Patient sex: F
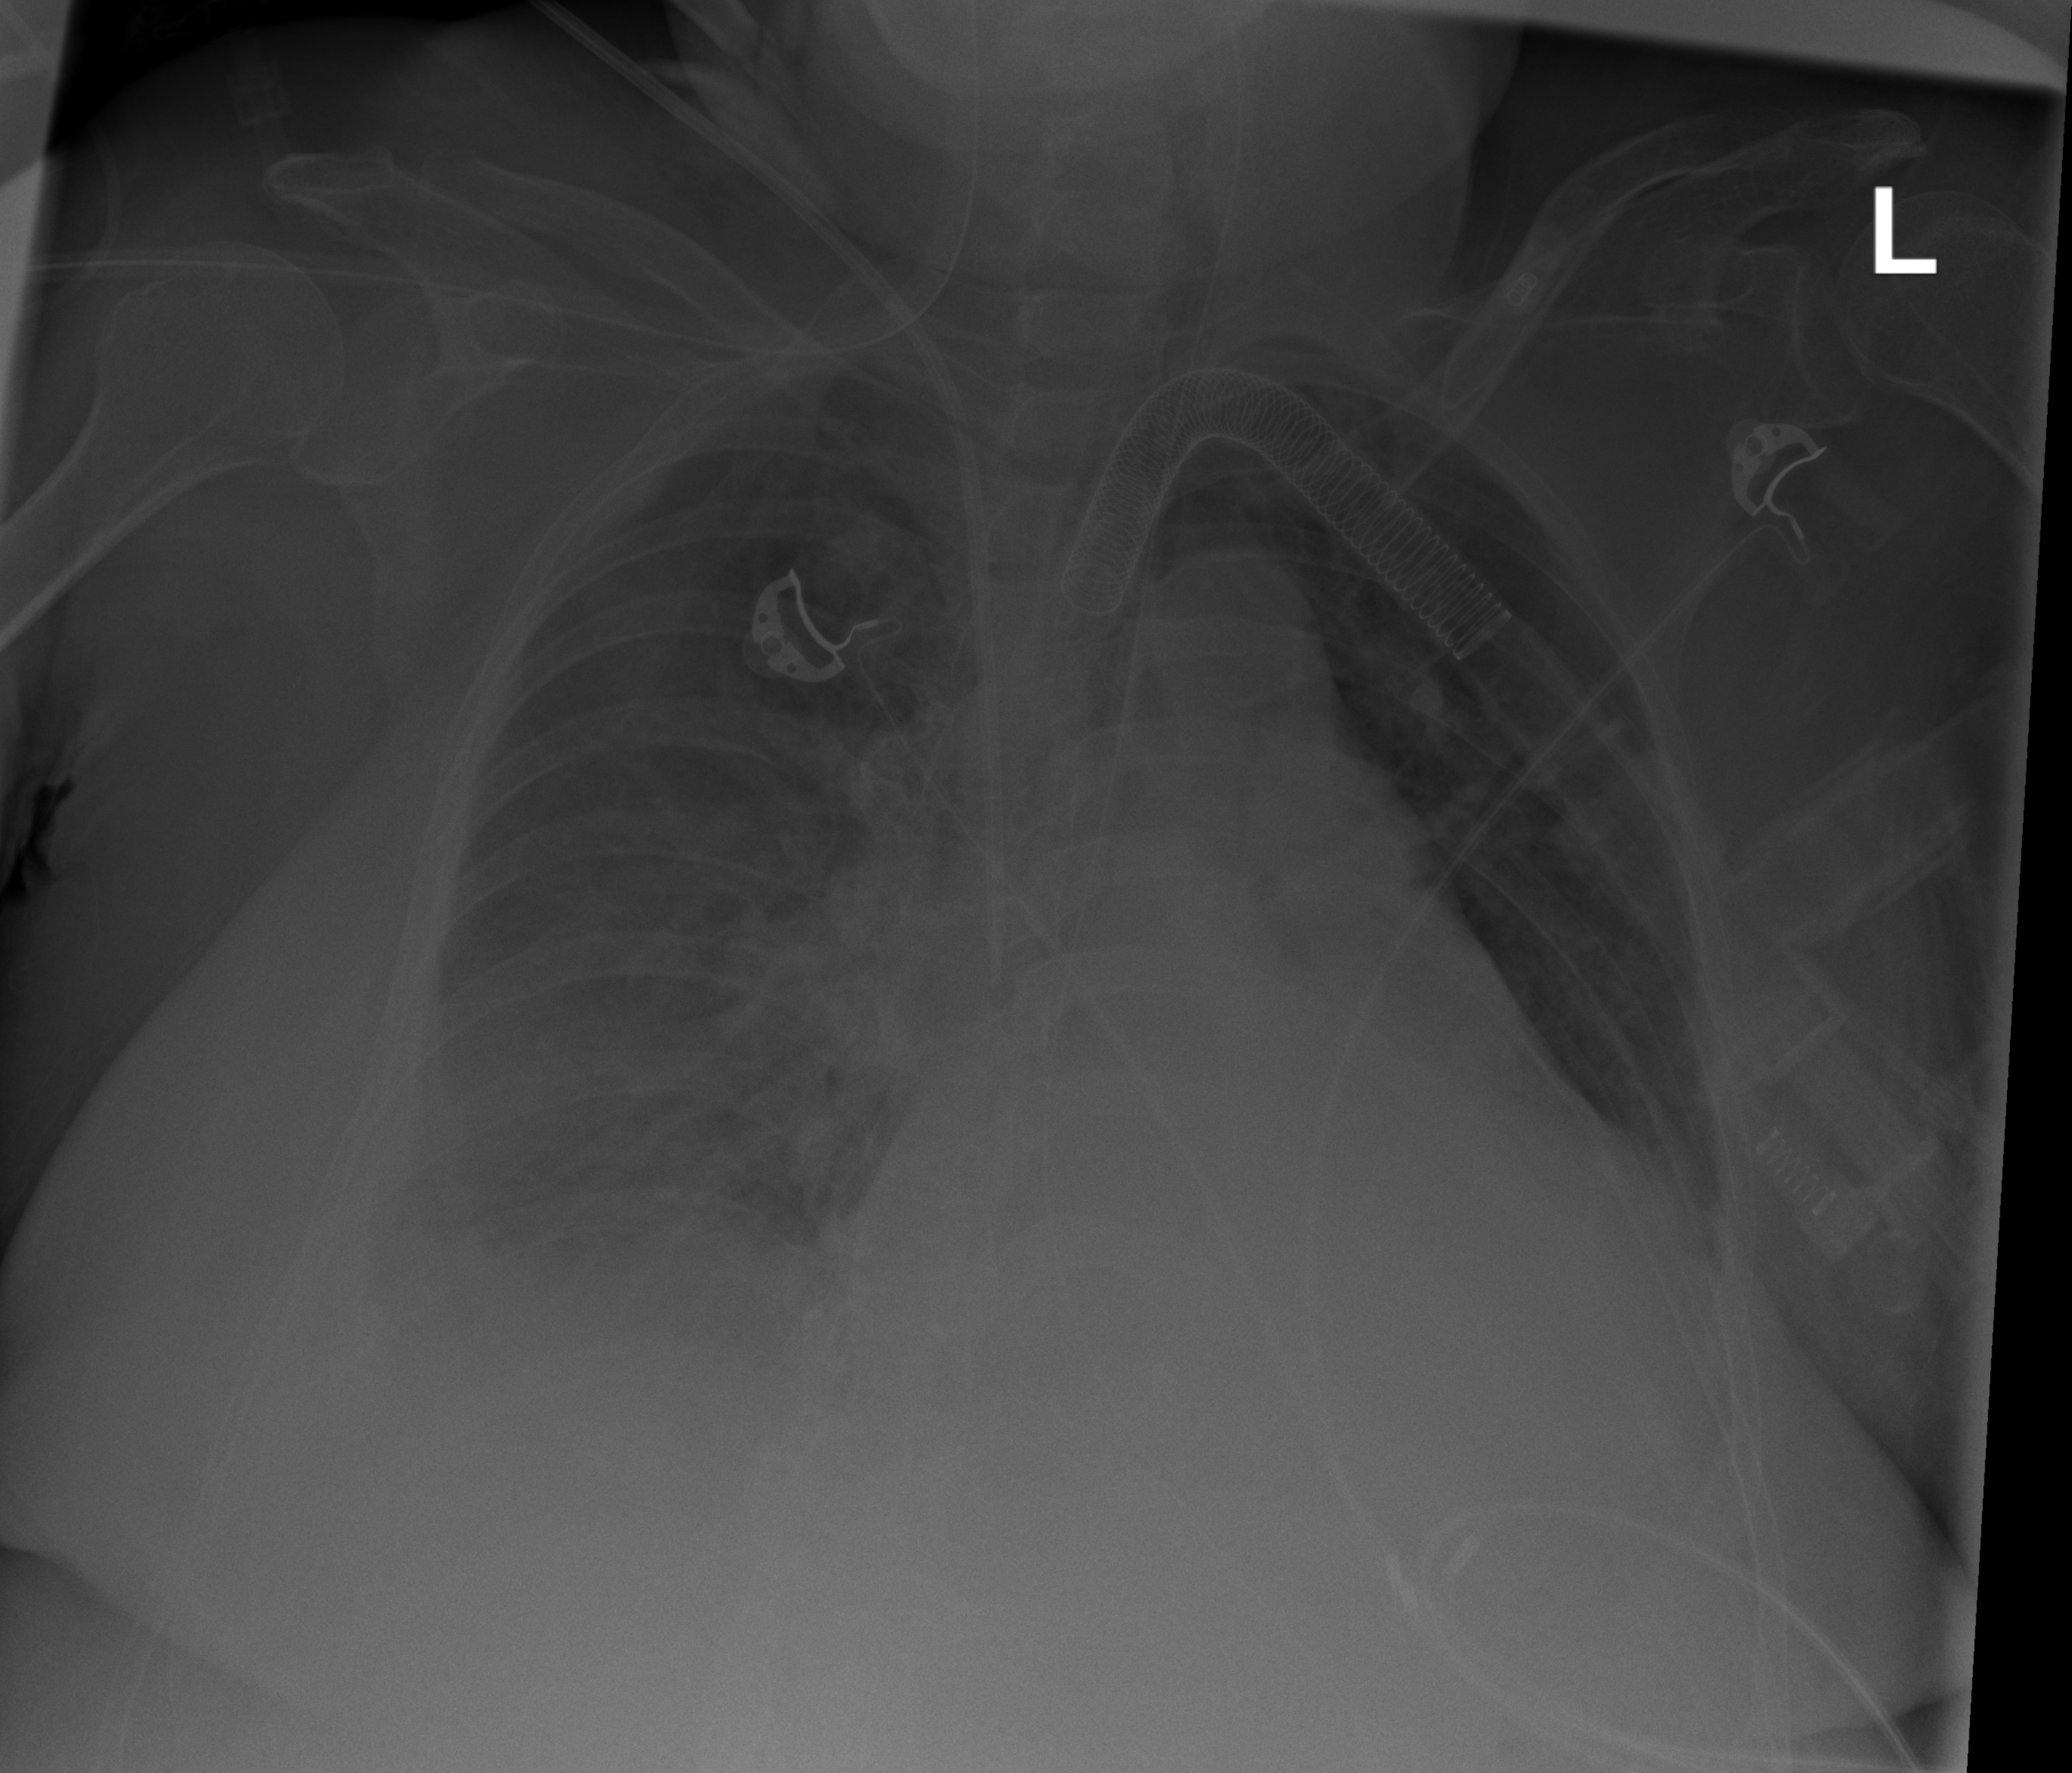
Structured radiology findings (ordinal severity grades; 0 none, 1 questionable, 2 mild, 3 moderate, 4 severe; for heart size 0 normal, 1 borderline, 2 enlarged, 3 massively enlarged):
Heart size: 2
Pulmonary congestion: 2
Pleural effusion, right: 3
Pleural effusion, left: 2
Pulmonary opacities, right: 0
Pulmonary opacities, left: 0
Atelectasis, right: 2
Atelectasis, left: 2